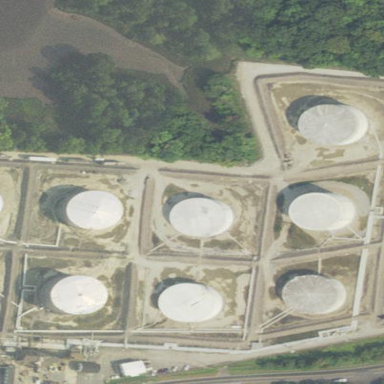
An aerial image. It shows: Industrial area designated as petroleum terminal.